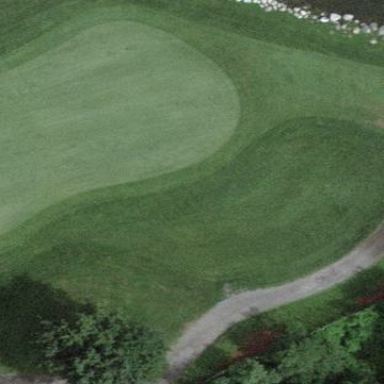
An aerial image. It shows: Area of rough grass used for golf.